Question: I am looking to implement a menu that a user clicks the first level button, it has a popover effect. Then a user clicks on the second level menu, another popover shows up. I tried looking up online but there isn't much useful information. Is it doable? The mock picture has been attached below.

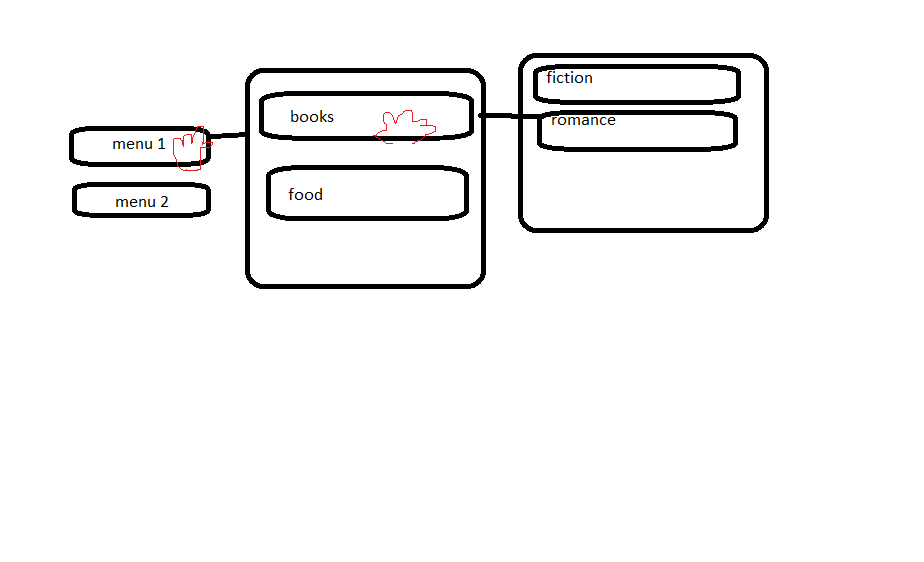
Answer: 1. You need to set your popover content to support html as per official documentation.
2. You need to initialise your second popover after your first popover is triggered.
HTML:
'''
<button id="firstpopover" type="button" class="btn btn-default" data-container="body" data-toggle="popover" data-placement="right">
Popover on left
</button>
<button id="secondpopover" type="button" class="btn btn-default" data-container="body" data-toggle="popover" data-content="test" data-placement="right"> Popover on left
</button>
'''
JS:
'''
var second = $('#secondpopover').remove();
var first = $('#firstpopover');
second.show();
first.data('content', second);
first.popover({html: true});
first.on('shown.bs.popover', function () {
second.popover();
})
first.on('hidden.bs.popover', function () {
second.popover('hide');
})
'''
CSS:
'''
#secondpopover {
display: none;
}
'''
<URL>